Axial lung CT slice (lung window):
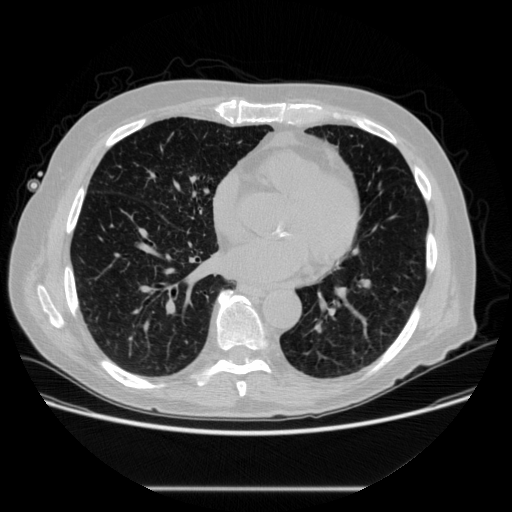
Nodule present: no